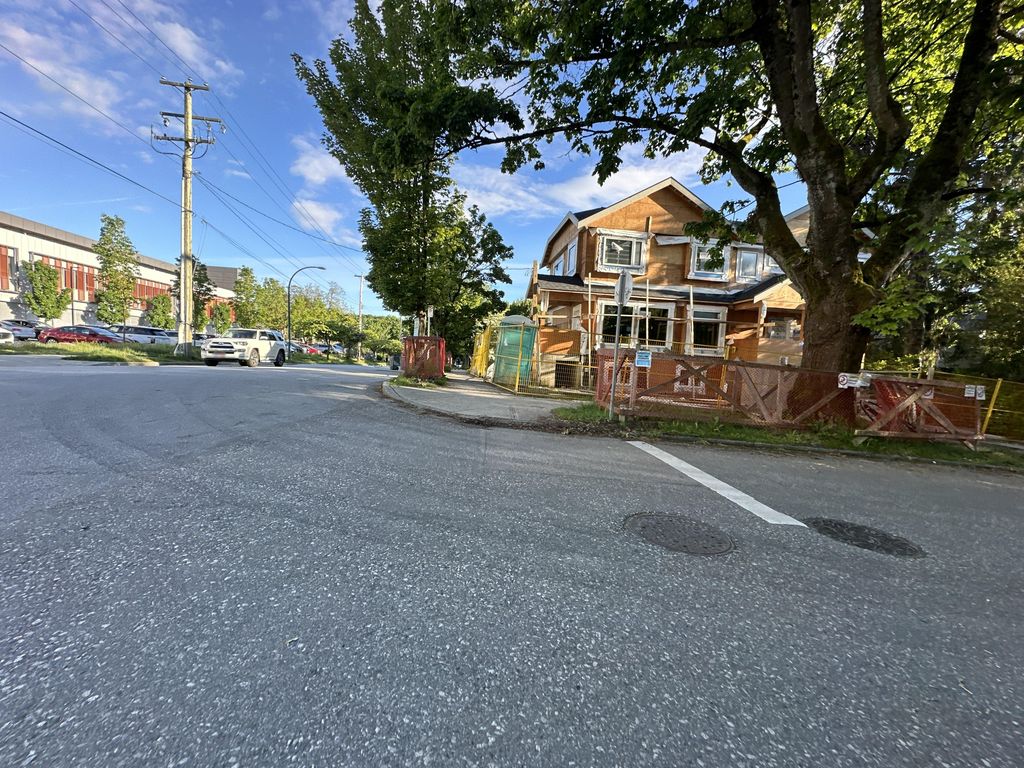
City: vancouver